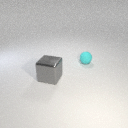
large gray metal cube in front of small cyan rubber sphere